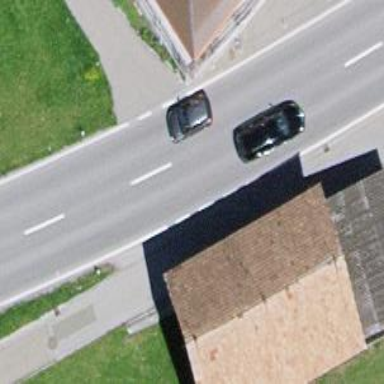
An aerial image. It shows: Secondary road with asphalt surface.